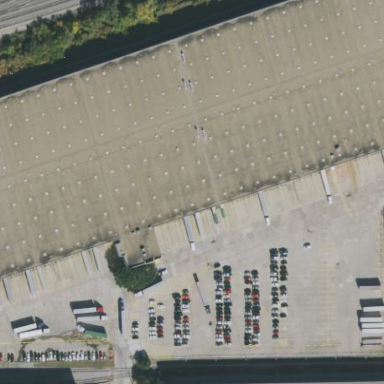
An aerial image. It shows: Warehouse.